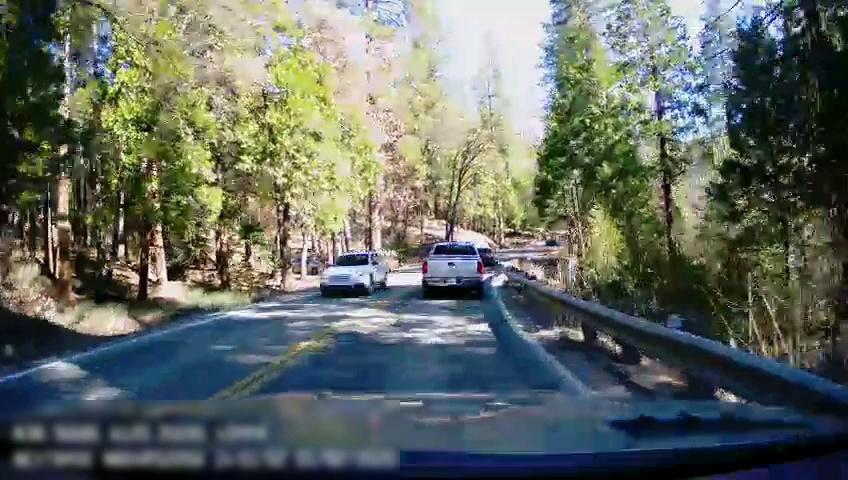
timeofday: Day
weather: Sunny
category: Drivable Space
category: Drivable Space
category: Vehicles | Truck
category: Vehicles | Car
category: Vehicles | SUV
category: Lanes | Opposite Lane
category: Lanes | Current Lane
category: Lanes | Opposite Lane
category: Lanes | Current Lane